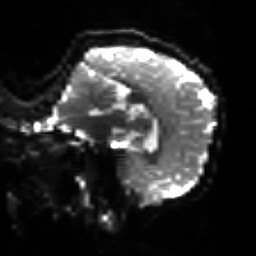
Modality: sbref
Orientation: sagittal
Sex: female
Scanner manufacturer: siemens
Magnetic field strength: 3 T
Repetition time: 5 s
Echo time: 0.071 s